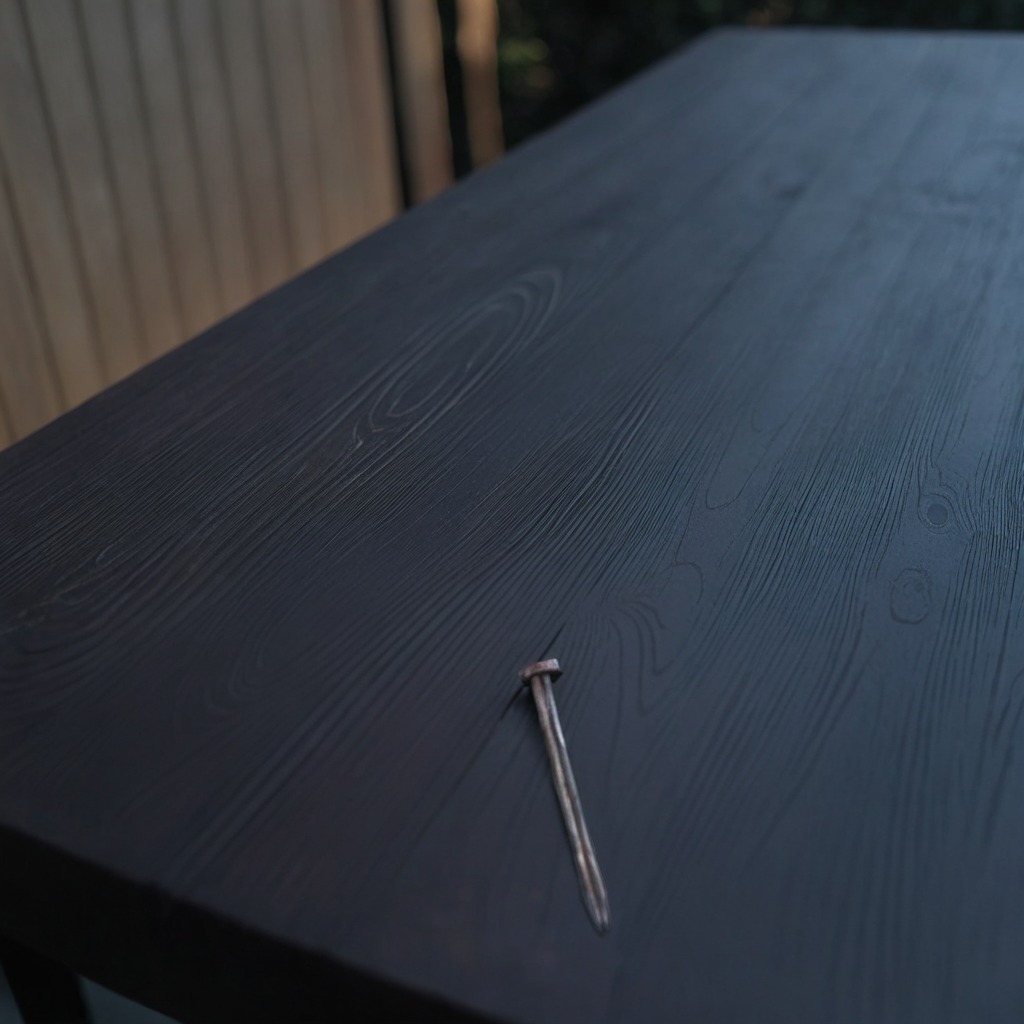
An iron nail is lying on a table.